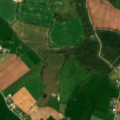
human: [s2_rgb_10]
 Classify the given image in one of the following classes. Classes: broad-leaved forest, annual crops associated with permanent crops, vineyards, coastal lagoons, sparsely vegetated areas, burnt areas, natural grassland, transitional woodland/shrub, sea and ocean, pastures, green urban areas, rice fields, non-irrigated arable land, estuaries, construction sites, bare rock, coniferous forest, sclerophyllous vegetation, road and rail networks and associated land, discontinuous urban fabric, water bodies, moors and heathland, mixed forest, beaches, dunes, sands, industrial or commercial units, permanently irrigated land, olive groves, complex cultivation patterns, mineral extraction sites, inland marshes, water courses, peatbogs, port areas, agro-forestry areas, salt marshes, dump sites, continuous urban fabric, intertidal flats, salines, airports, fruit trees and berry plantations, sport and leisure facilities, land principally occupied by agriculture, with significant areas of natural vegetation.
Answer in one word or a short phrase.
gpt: non-irrigated arable land, pastures